Question: I've dynamically bind datagridview with my database table and ContactId column is autoincrement in my database table when i click on last row in gridview to insert data it shows me -1 then on next -2 when i save the contents and then again open it shows properly why such a behavior?

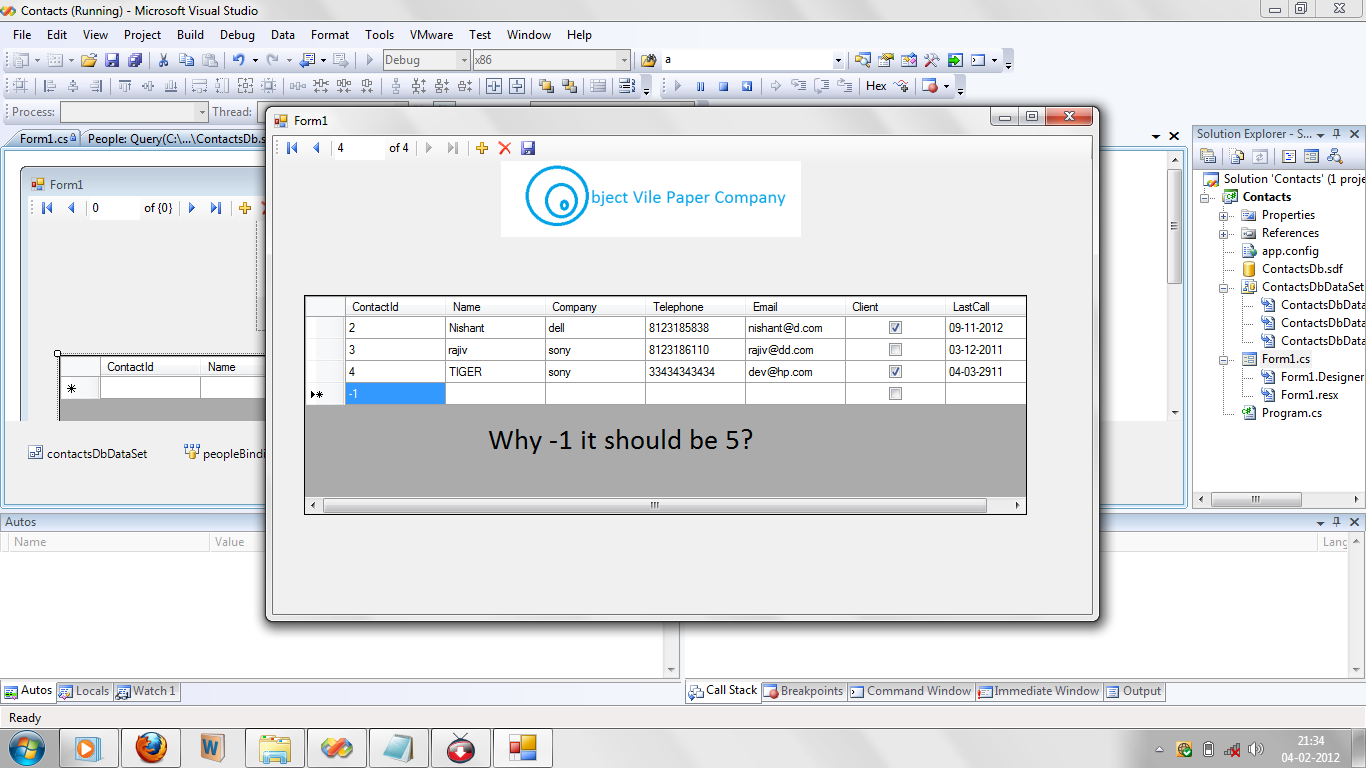
Answer: The negative values are temporary keys. Needed to make proper foreign key relations etc. And indeed replaced when the Db generates the real keys.